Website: home-depot
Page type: account-selection
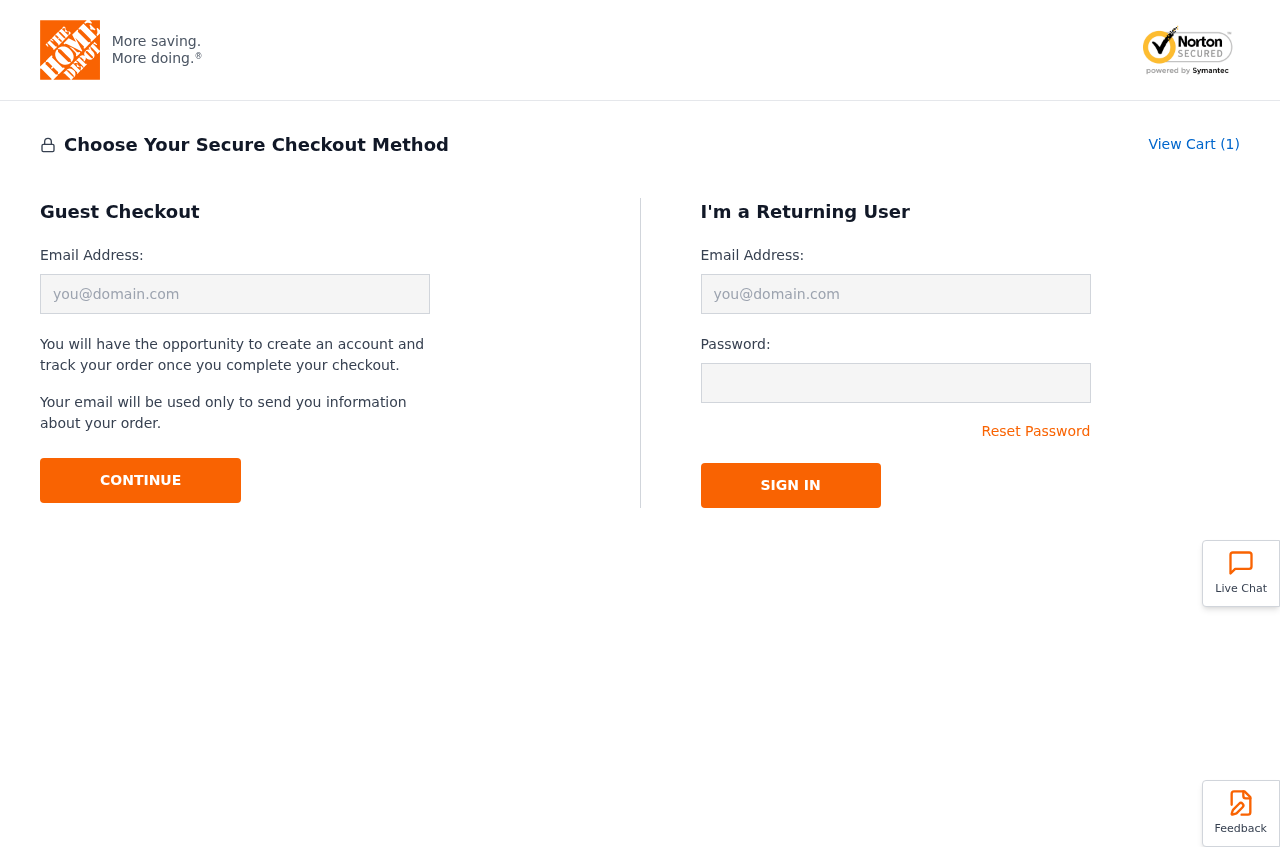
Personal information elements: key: PII_EMAIL
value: andreadeleon@yahoo.com
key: PII_LOGIN_USERNAME
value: andrea.deleon
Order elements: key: ORDER_NUM_ITEMS
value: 1